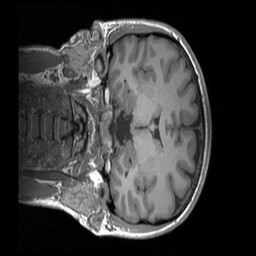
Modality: T1w
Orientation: coronal
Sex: female
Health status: ill
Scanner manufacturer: siemens
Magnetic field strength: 3 T
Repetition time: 1.66 s
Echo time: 0.00254 s